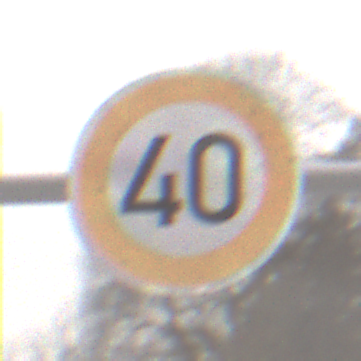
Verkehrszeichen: Geschwindigkeit40
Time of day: Midday
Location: Outdoor (Nature)
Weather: Overcast
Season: Winter
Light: Natural